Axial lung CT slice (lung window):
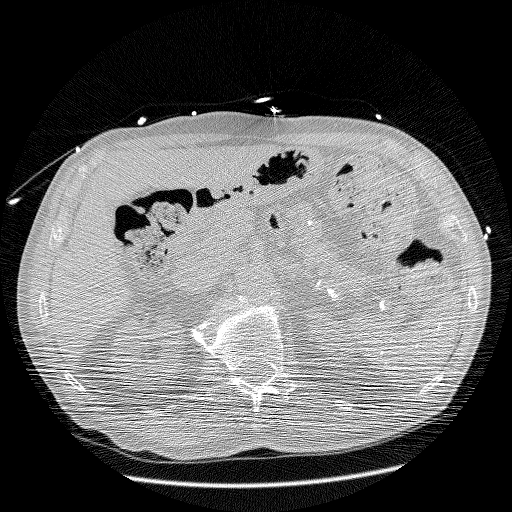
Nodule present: no